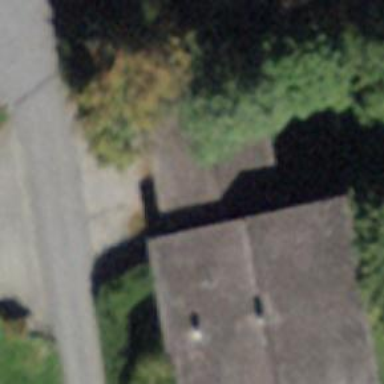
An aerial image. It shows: Garage building.